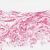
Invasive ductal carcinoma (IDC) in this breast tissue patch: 0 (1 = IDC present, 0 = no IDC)